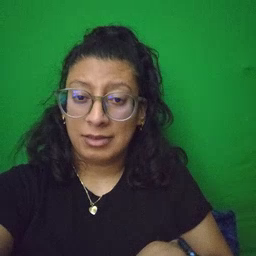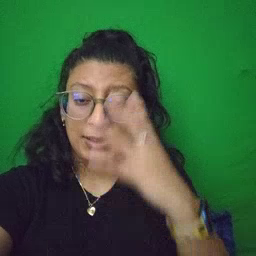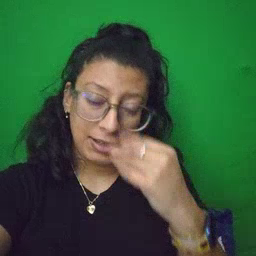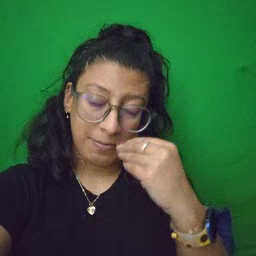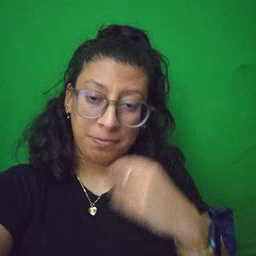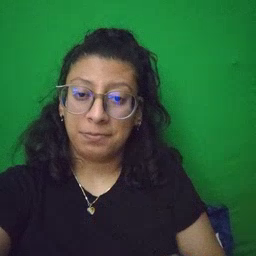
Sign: sleepy